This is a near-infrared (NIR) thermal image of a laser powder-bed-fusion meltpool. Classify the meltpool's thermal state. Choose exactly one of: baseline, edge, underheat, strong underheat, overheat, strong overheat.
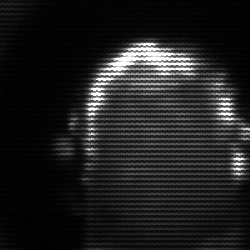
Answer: baseline